Question: This dropdown in the screenshot is created by ul and li tags. I just know how to create the dropdown box but I am not sure how to create this scroll bar.
I feel I can do something like create a absolute position div as the scroll bar, and it's size and position should be calculated. These things should have no problem.
My real question is about the css. How to make the li tags can be display inside the ul tag.
In this screenshot, we can see the ul can have a absolute position and a high value of z-index so that it can display on top of everything else. But how does the ul tag's border can cover the li tags.... I really don't know how to style it like this.... And also not sure what kind of code should I write to make it moving with the scroll bar. I don't need the calculation. Thank you so much.

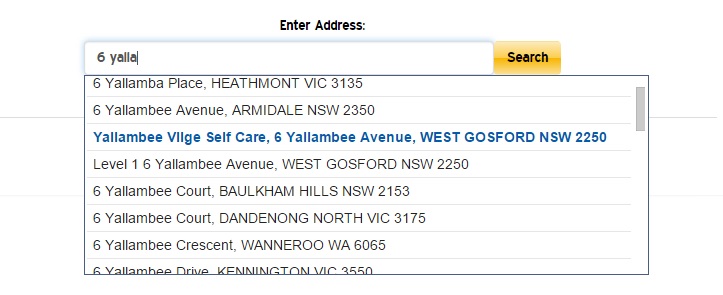
Answer: HTML
'''
<input type="text" />
<ul>
<li>bla</li>
<li>bla</li>
<li>bla</li>
<li>bla</li>
<li>bla</li>
<li>bla</li>
<li>bla</li>
<li>bla</li>
<li>bla</li>
<li>bla</li>
<li>bla</li>
<li>bla</li>
<li>bla</li>
<li>bla</li>
<li>bla</li>
</ul>
'''
CSS
'''
input {
width: 200px;
}
input:focus ~ ul {
display: block;
}
ul {
list-style: none;
margin: 0;
padding: 0;
width: 200px;
border: 1px solid silver;
height: 150px; /*required for scrolling */
overflow: auto; /*required for scrolling */
display: none;
}
ul li:hover {
background: gainsboro;
}
'''
<URL>
Though if you want the list to appear when focused on the input box, I'd suggest using JS for that. In the example, you can't scroll by clicking on the scroll bar and moving it up and down, because the input box loses focus, and the list appears only when the focus is on the input box. But you can scroll with the mouse wheel.